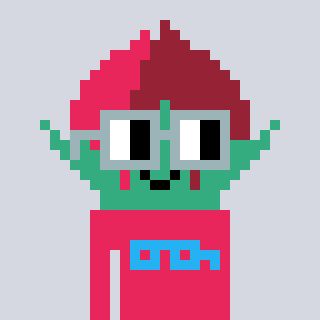
a pixel art character with square dark gray glasses, a rosebud-shaped head and a redpinkish-colored body on a cool background